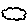
Label: cloud